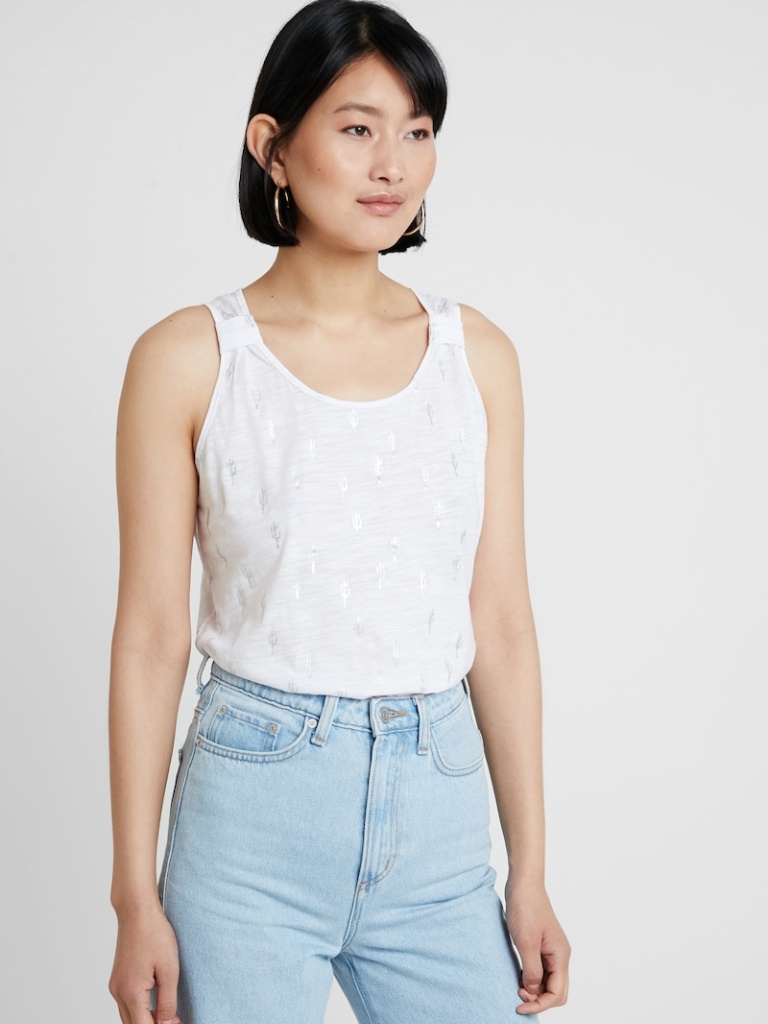
cotton relaxed sleeveless hip length Fully Tucked in scoop tank